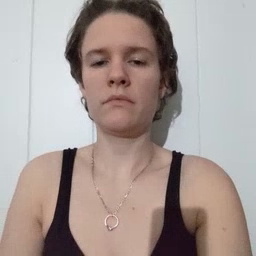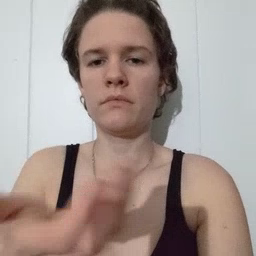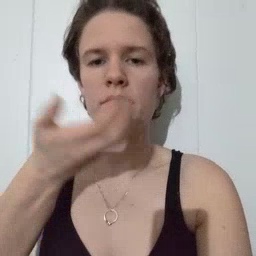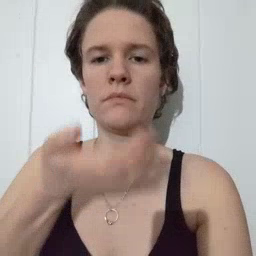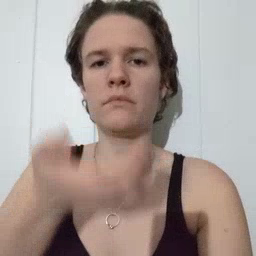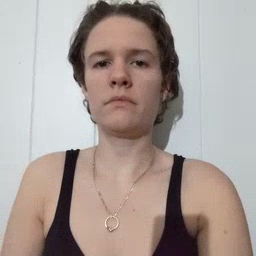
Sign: cereal